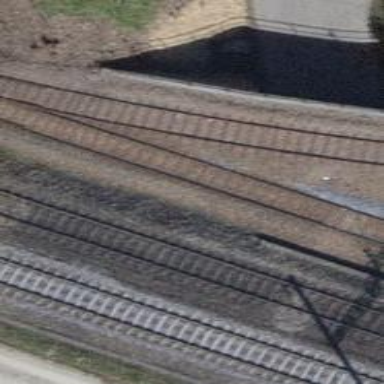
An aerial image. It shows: Single-track railway spur.